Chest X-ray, PA view. Patient: 54 years old, sex M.
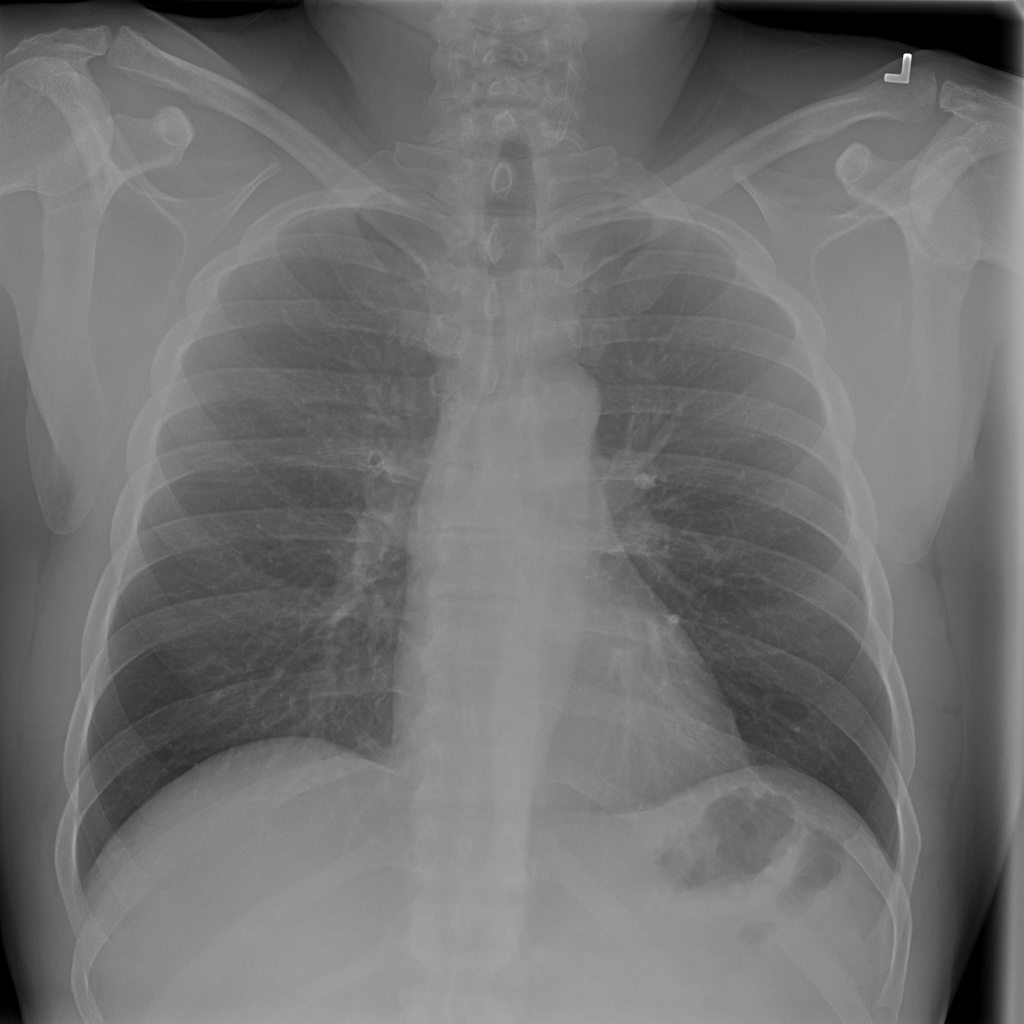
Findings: No Finding